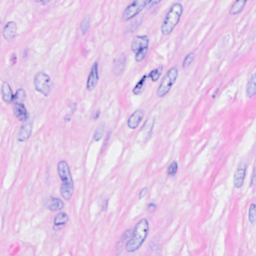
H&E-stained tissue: Breast